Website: walmart
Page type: account-selection
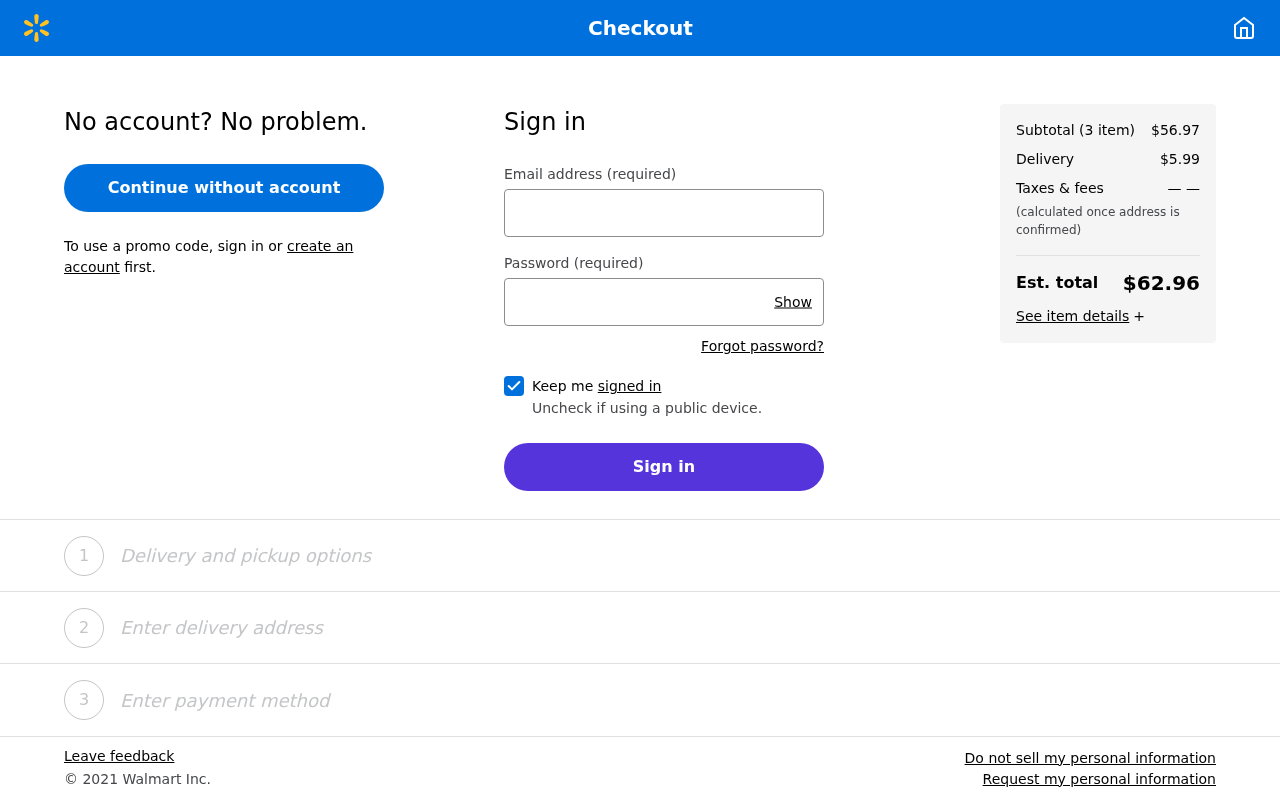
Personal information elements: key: PII_EMAIL
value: cbailey@yahoo.com
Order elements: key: ORDER_NUM_ITEMS
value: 3
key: ORDER_SUBTOTAL
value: $56.97
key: ORDER_SHIPPING_COST
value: $5.99
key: ORDER_TOTAL
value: $62.96